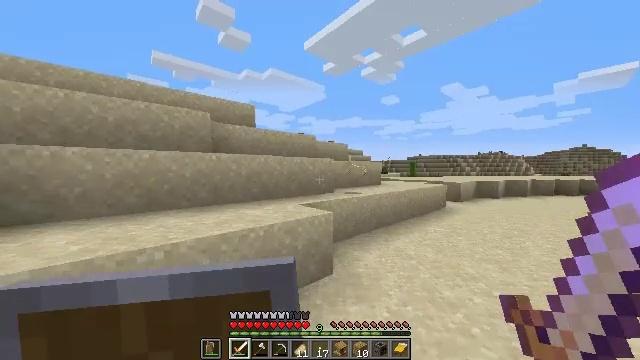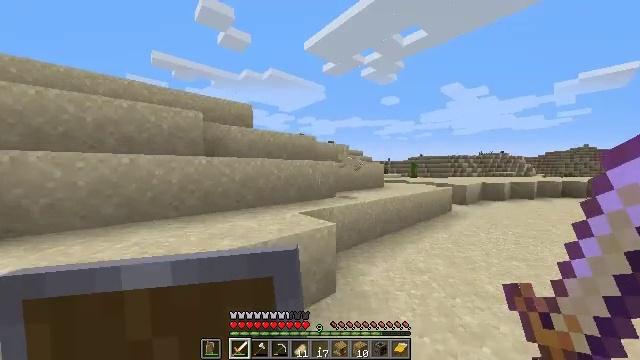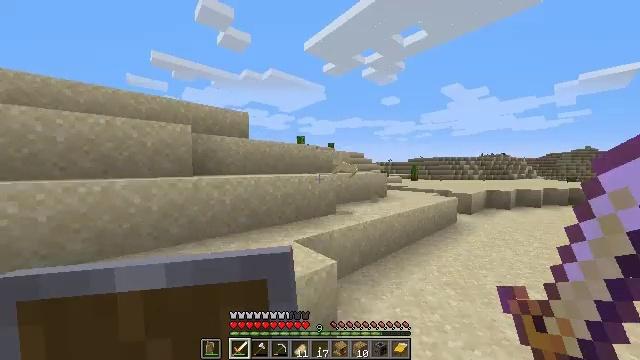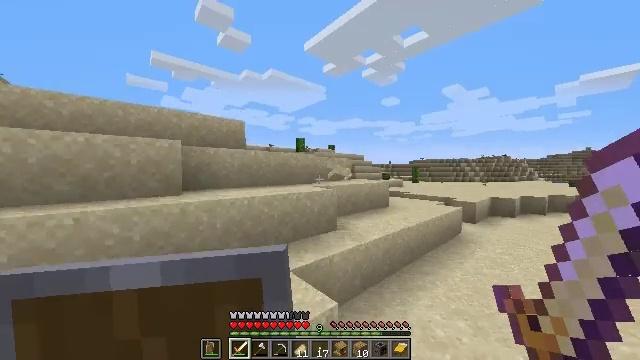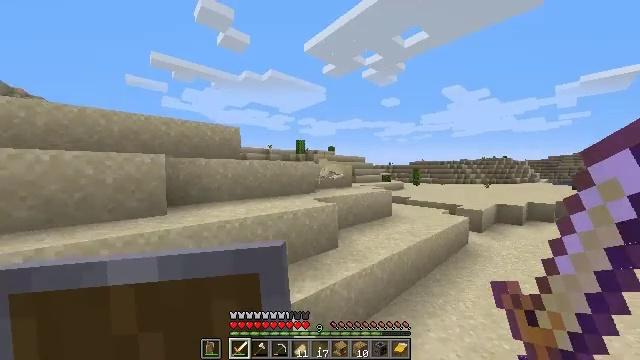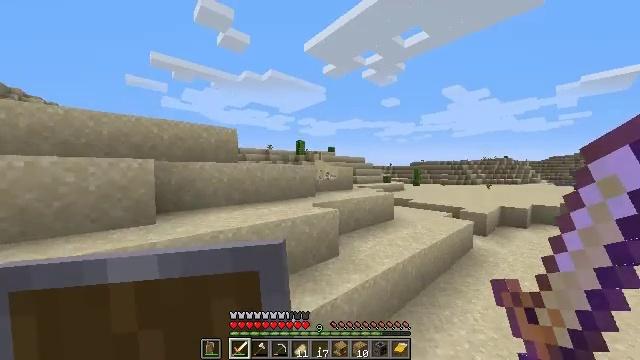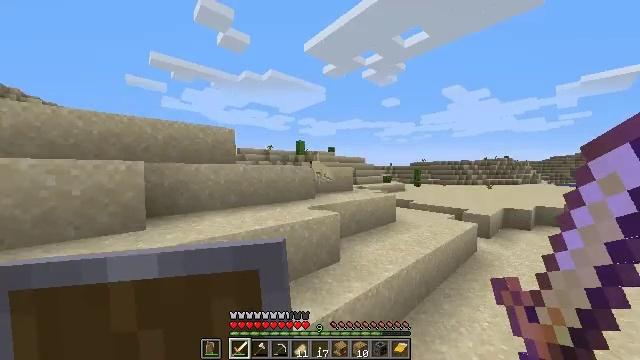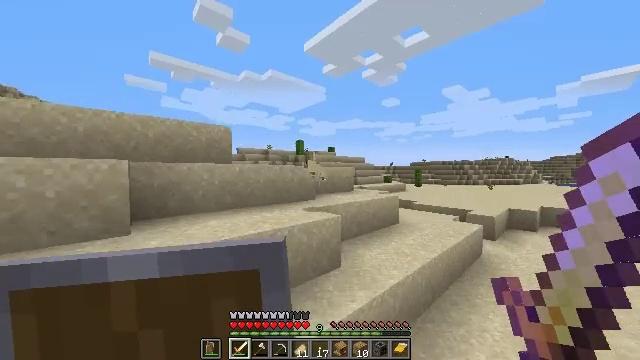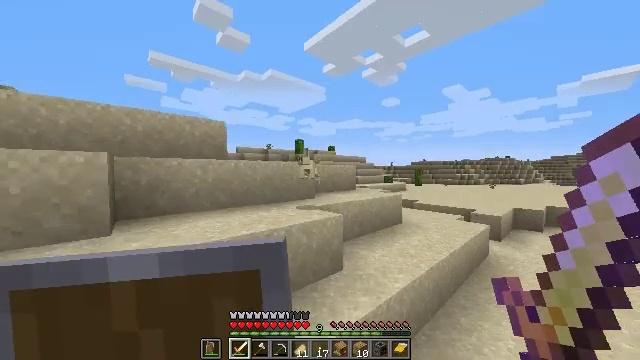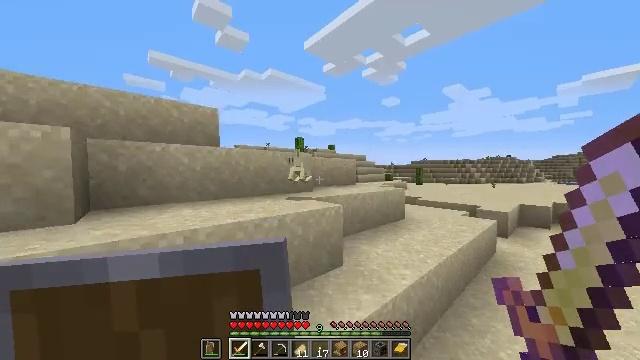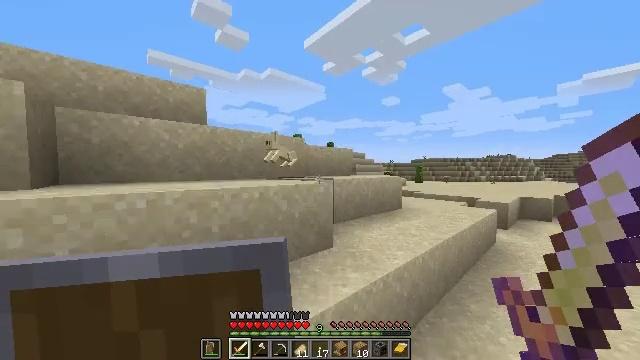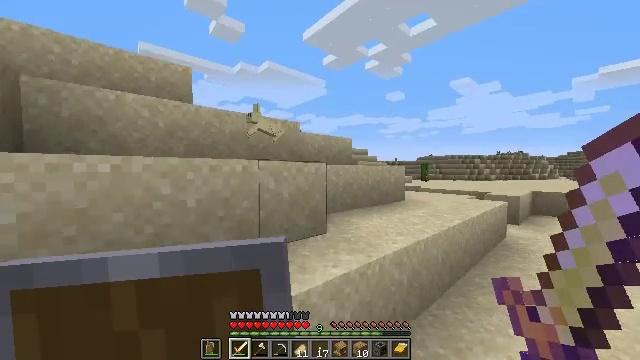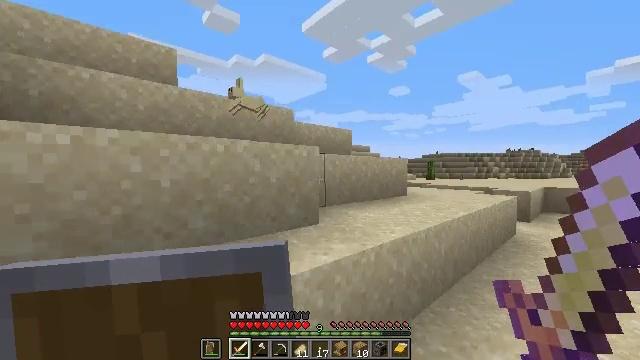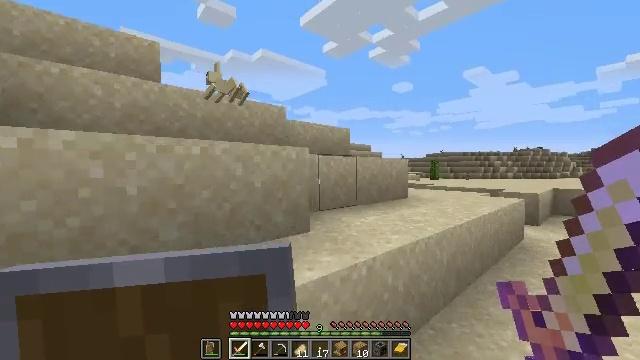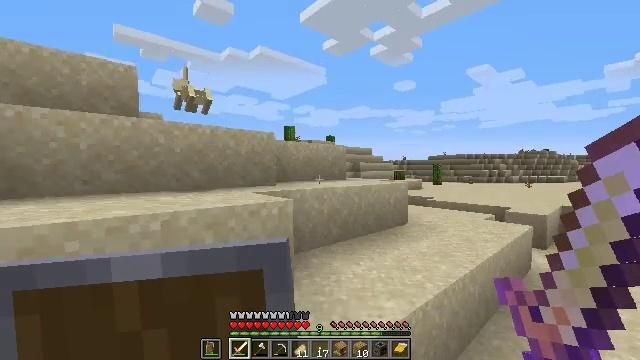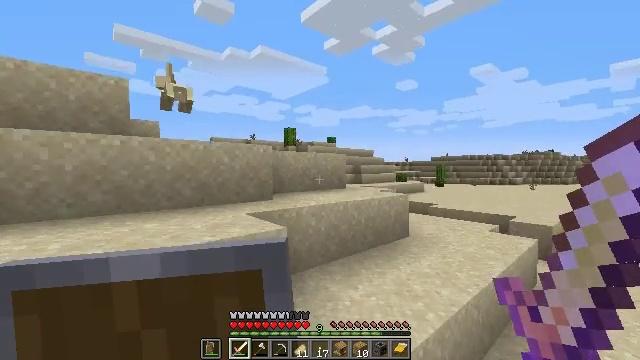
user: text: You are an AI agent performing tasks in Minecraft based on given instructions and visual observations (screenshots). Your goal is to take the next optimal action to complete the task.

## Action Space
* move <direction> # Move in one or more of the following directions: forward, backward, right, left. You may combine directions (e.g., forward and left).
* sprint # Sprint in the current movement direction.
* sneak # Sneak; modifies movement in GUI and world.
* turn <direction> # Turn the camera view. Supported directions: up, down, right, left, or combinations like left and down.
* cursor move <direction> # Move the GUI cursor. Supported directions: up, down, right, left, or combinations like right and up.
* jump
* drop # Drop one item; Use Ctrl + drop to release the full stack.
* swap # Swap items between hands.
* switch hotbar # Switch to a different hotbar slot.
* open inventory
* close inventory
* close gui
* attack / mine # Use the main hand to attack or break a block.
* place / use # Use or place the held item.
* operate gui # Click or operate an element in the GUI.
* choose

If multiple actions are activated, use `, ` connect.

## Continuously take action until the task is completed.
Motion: motion action
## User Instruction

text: Harvest sugar cane from the plant.
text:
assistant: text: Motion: move forward, jump
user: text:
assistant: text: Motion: move forward, jump
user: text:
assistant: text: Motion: move forward, jump
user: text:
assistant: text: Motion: move forward, jump
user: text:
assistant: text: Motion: move forward, jump
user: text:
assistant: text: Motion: move forward
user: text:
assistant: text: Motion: move forward
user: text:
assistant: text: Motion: move forward
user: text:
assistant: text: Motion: move forward
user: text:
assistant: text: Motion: move forward
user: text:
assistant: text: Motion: move forward, jump
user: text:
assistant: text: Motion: move forward, jump
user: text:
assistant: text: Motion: move forward, jump
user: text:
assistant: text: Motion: move forward, jump
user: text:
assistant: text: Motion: move forward, jump
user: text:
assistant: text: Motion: move forward, turn left, jump
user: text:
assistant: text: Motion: move forward, turn left
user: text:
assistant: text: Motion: move forward, turn left
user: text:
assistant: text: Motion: move forward, turn left
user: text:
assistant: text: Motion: move forward, turn left
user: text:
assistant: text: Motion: move forward, turn left
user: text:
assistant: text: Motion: move forward, turn left
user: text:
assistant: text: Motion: move forward
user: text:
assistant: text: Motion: move forward, jump
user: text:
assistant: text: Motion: move forward, jump
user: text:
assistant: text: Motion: move forward, jump
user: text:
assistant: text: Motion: move forward, jump
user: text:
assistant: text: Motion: move forward, jump
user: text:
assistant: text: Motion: move forward, jump
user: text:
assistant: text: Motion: move forward